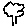
Label: tree